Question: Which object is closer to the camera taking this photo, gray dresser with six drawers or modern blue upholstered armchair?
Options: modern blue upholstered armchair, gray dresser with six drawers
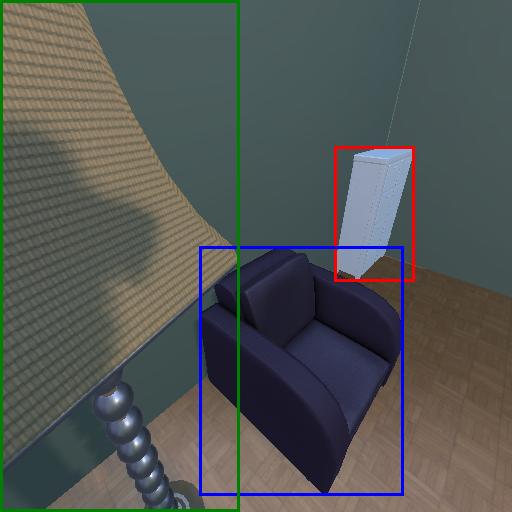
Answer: modern blue upholstered armchair